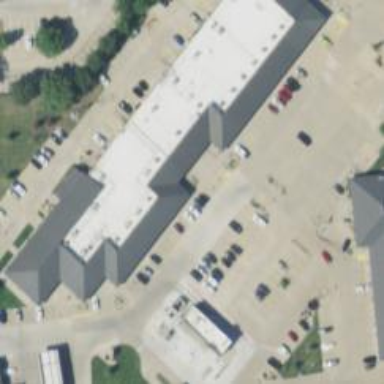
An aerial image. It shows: Pharmacy providing healthcare services.